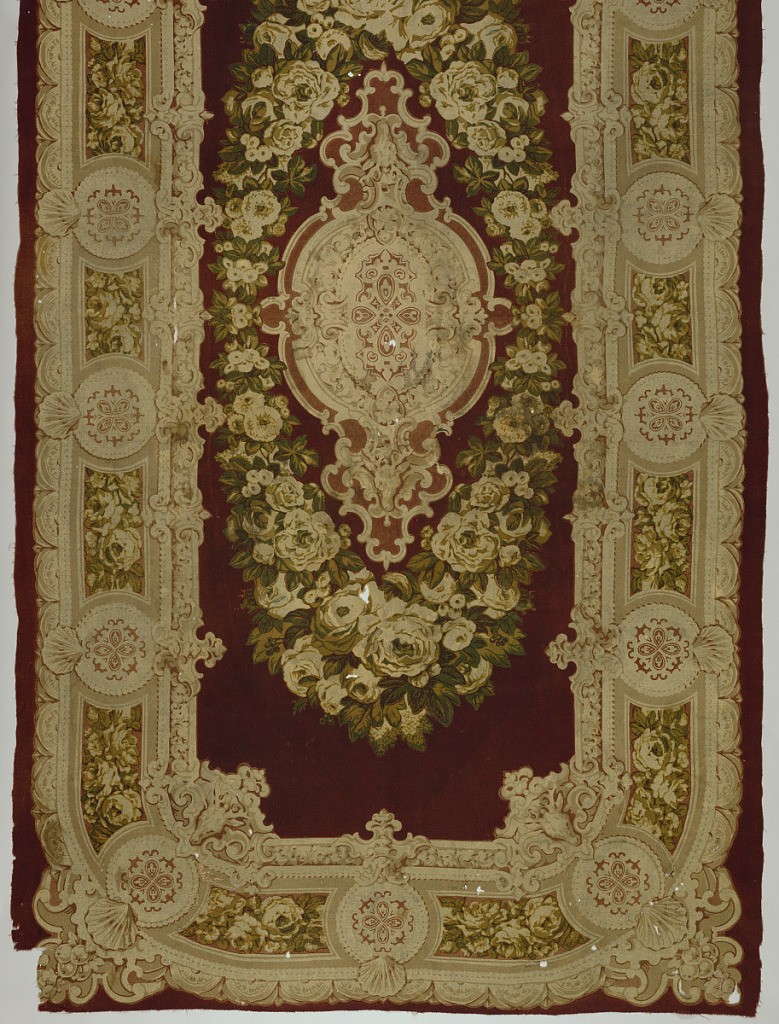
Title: Table cover
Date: mid-19th century
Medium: wool Technique: block printed on plain weave
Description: Printed wool rectangular table cover. Field: medallion surrounded by a wreath of flowers on maroon field. Border: elaborately edged repeat of floral band and medallion which round the corners. Note stag head on inside border at corners. Dark somber colors.